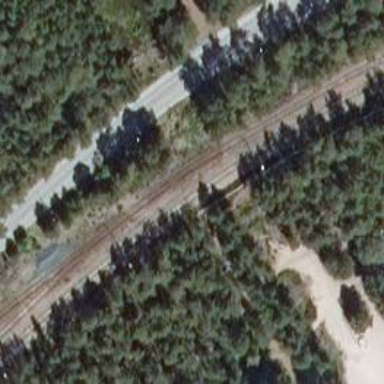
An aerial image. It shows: Railway yard used for servicing trains.